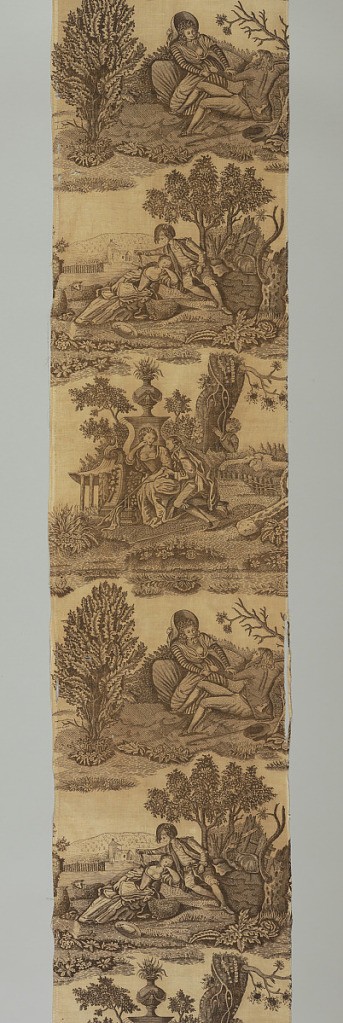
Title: Fragments
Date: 1775–95
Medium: cotton Technique: printed by engraved plate on plain weave
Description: Two fragments showing couples in amorous scenes. In brown on white.